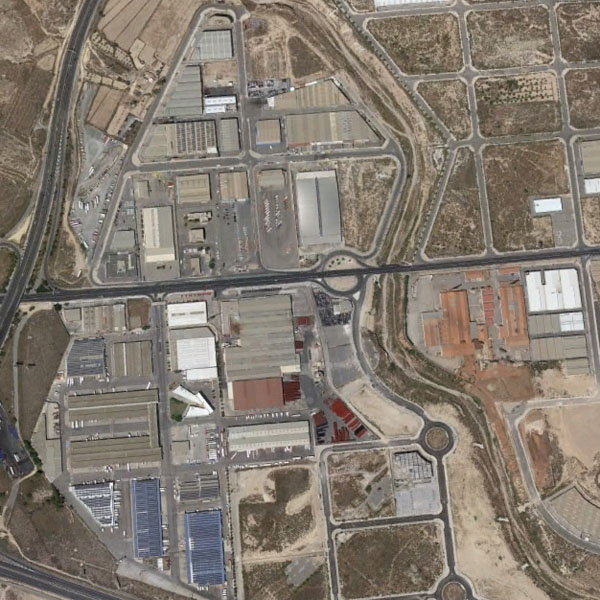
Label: Industrial